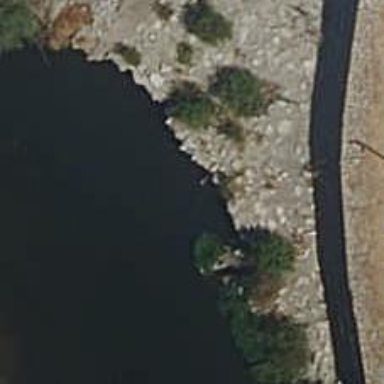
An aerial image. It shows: Drain that serves as waterway.